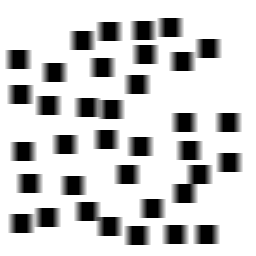
Squares: 36
Triangles: 0
Stars: 0
Total shapes: 36